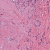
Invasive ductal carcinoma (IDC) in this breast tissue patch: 1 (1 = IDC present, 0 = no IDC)